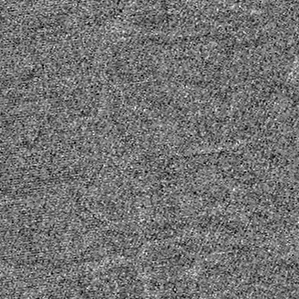
Label: frost